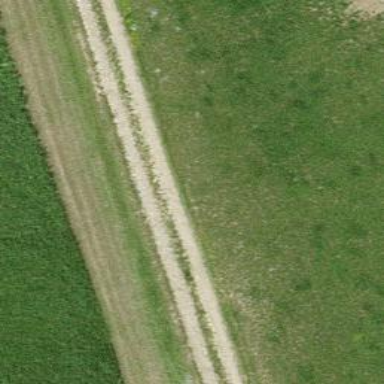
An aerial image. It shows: Track with grade 2 gravel surface.